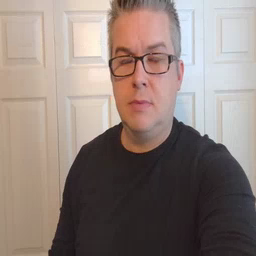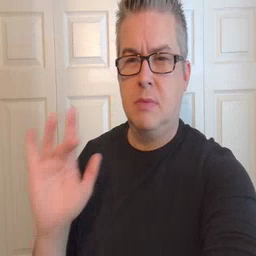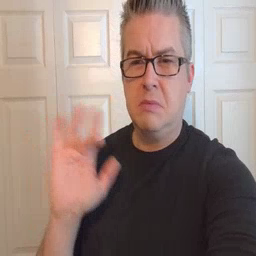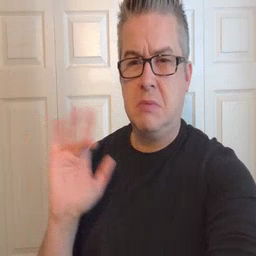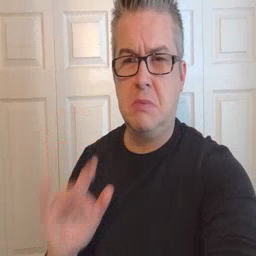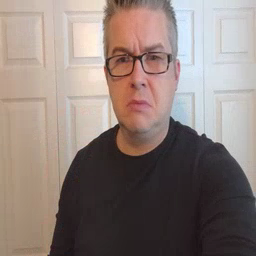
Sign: yucky